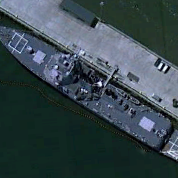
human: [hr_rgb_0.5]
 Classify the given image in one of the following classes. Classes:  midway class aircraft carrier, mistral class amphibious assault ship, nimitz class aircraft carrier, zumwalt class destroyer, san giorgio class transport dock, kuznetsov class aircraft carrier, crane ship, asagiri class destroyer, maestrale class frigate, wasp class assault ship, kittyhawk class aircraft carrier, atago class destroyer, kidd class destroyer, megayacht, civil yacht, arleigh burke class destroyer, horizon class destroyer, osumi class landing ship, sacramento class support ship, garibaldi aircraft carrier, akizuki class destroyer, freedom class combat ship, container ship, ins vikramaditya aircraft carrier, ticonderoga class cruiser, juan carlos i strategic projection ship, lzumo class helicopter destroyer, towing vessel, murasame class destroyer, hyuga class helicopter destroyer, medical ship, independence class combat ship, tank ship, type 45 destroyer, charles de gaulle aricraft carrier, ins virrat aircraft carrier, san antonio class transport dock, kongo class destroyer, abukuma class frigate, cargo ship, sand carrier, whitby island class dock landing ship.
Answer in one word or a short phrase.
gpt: Arleigh Burke class destroyer